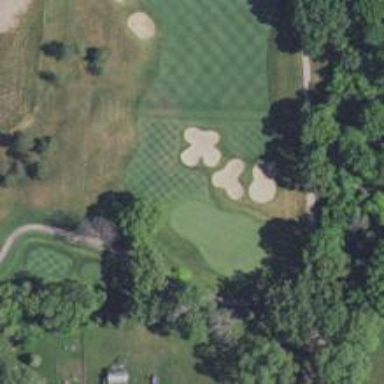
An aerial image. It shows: Golf hole.